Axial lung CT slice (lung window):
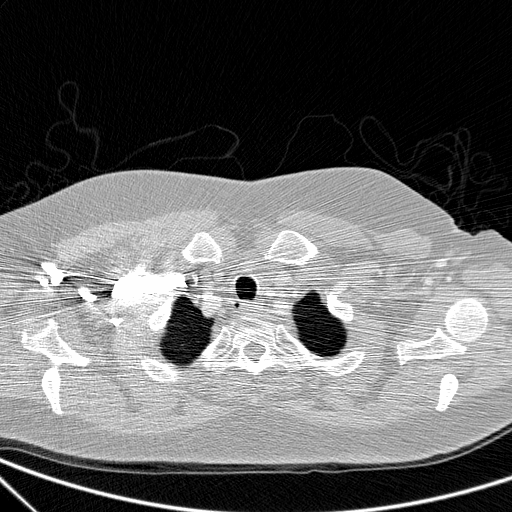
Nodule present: no